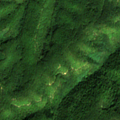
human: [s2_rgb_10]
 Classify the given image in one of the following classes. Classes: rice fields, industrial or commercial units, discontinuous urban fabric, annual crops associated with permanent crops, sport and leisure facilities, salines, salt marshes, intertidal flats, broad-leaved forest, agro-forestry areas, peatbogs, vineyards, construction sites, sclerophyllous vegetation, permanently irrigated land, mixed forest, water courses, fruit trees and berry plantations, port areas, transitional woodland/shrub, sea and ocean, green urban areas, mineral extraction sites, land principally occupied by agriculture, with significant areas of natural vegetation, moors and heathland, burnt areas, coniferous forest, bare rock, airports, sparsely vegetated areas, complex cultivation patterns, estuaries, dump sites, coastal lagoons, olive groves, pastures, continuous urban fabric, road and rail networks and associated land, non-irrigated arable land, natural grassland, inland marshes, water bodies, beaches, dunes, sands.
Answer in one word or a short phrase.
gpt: broad-leaved forest